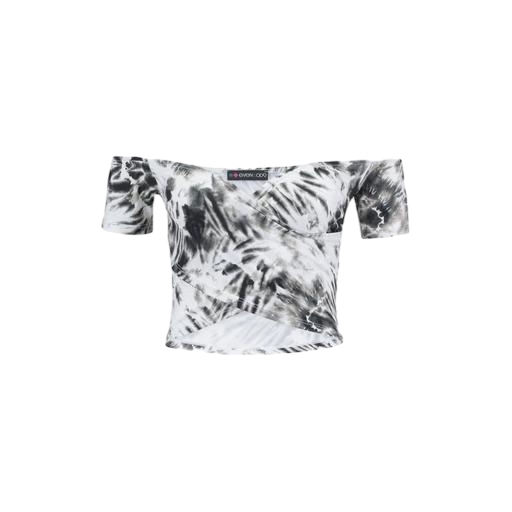
white tie-dye leather top, black white scoop neck crop top, black printed cold-shoulder top, white background